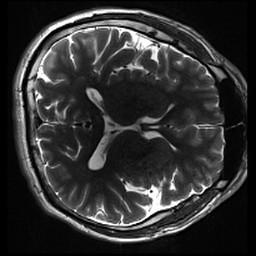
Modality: inplaneT2
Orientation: axial